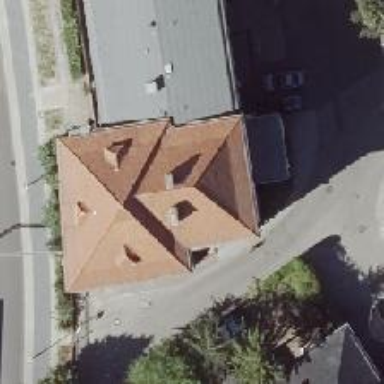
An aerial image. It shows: View of roof with edges.